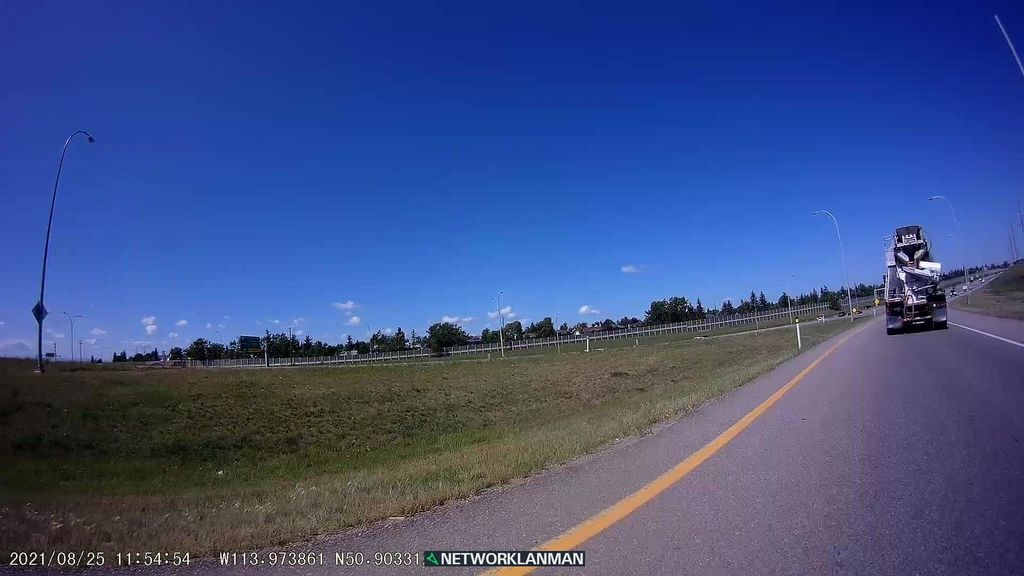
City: calgary